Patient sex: F
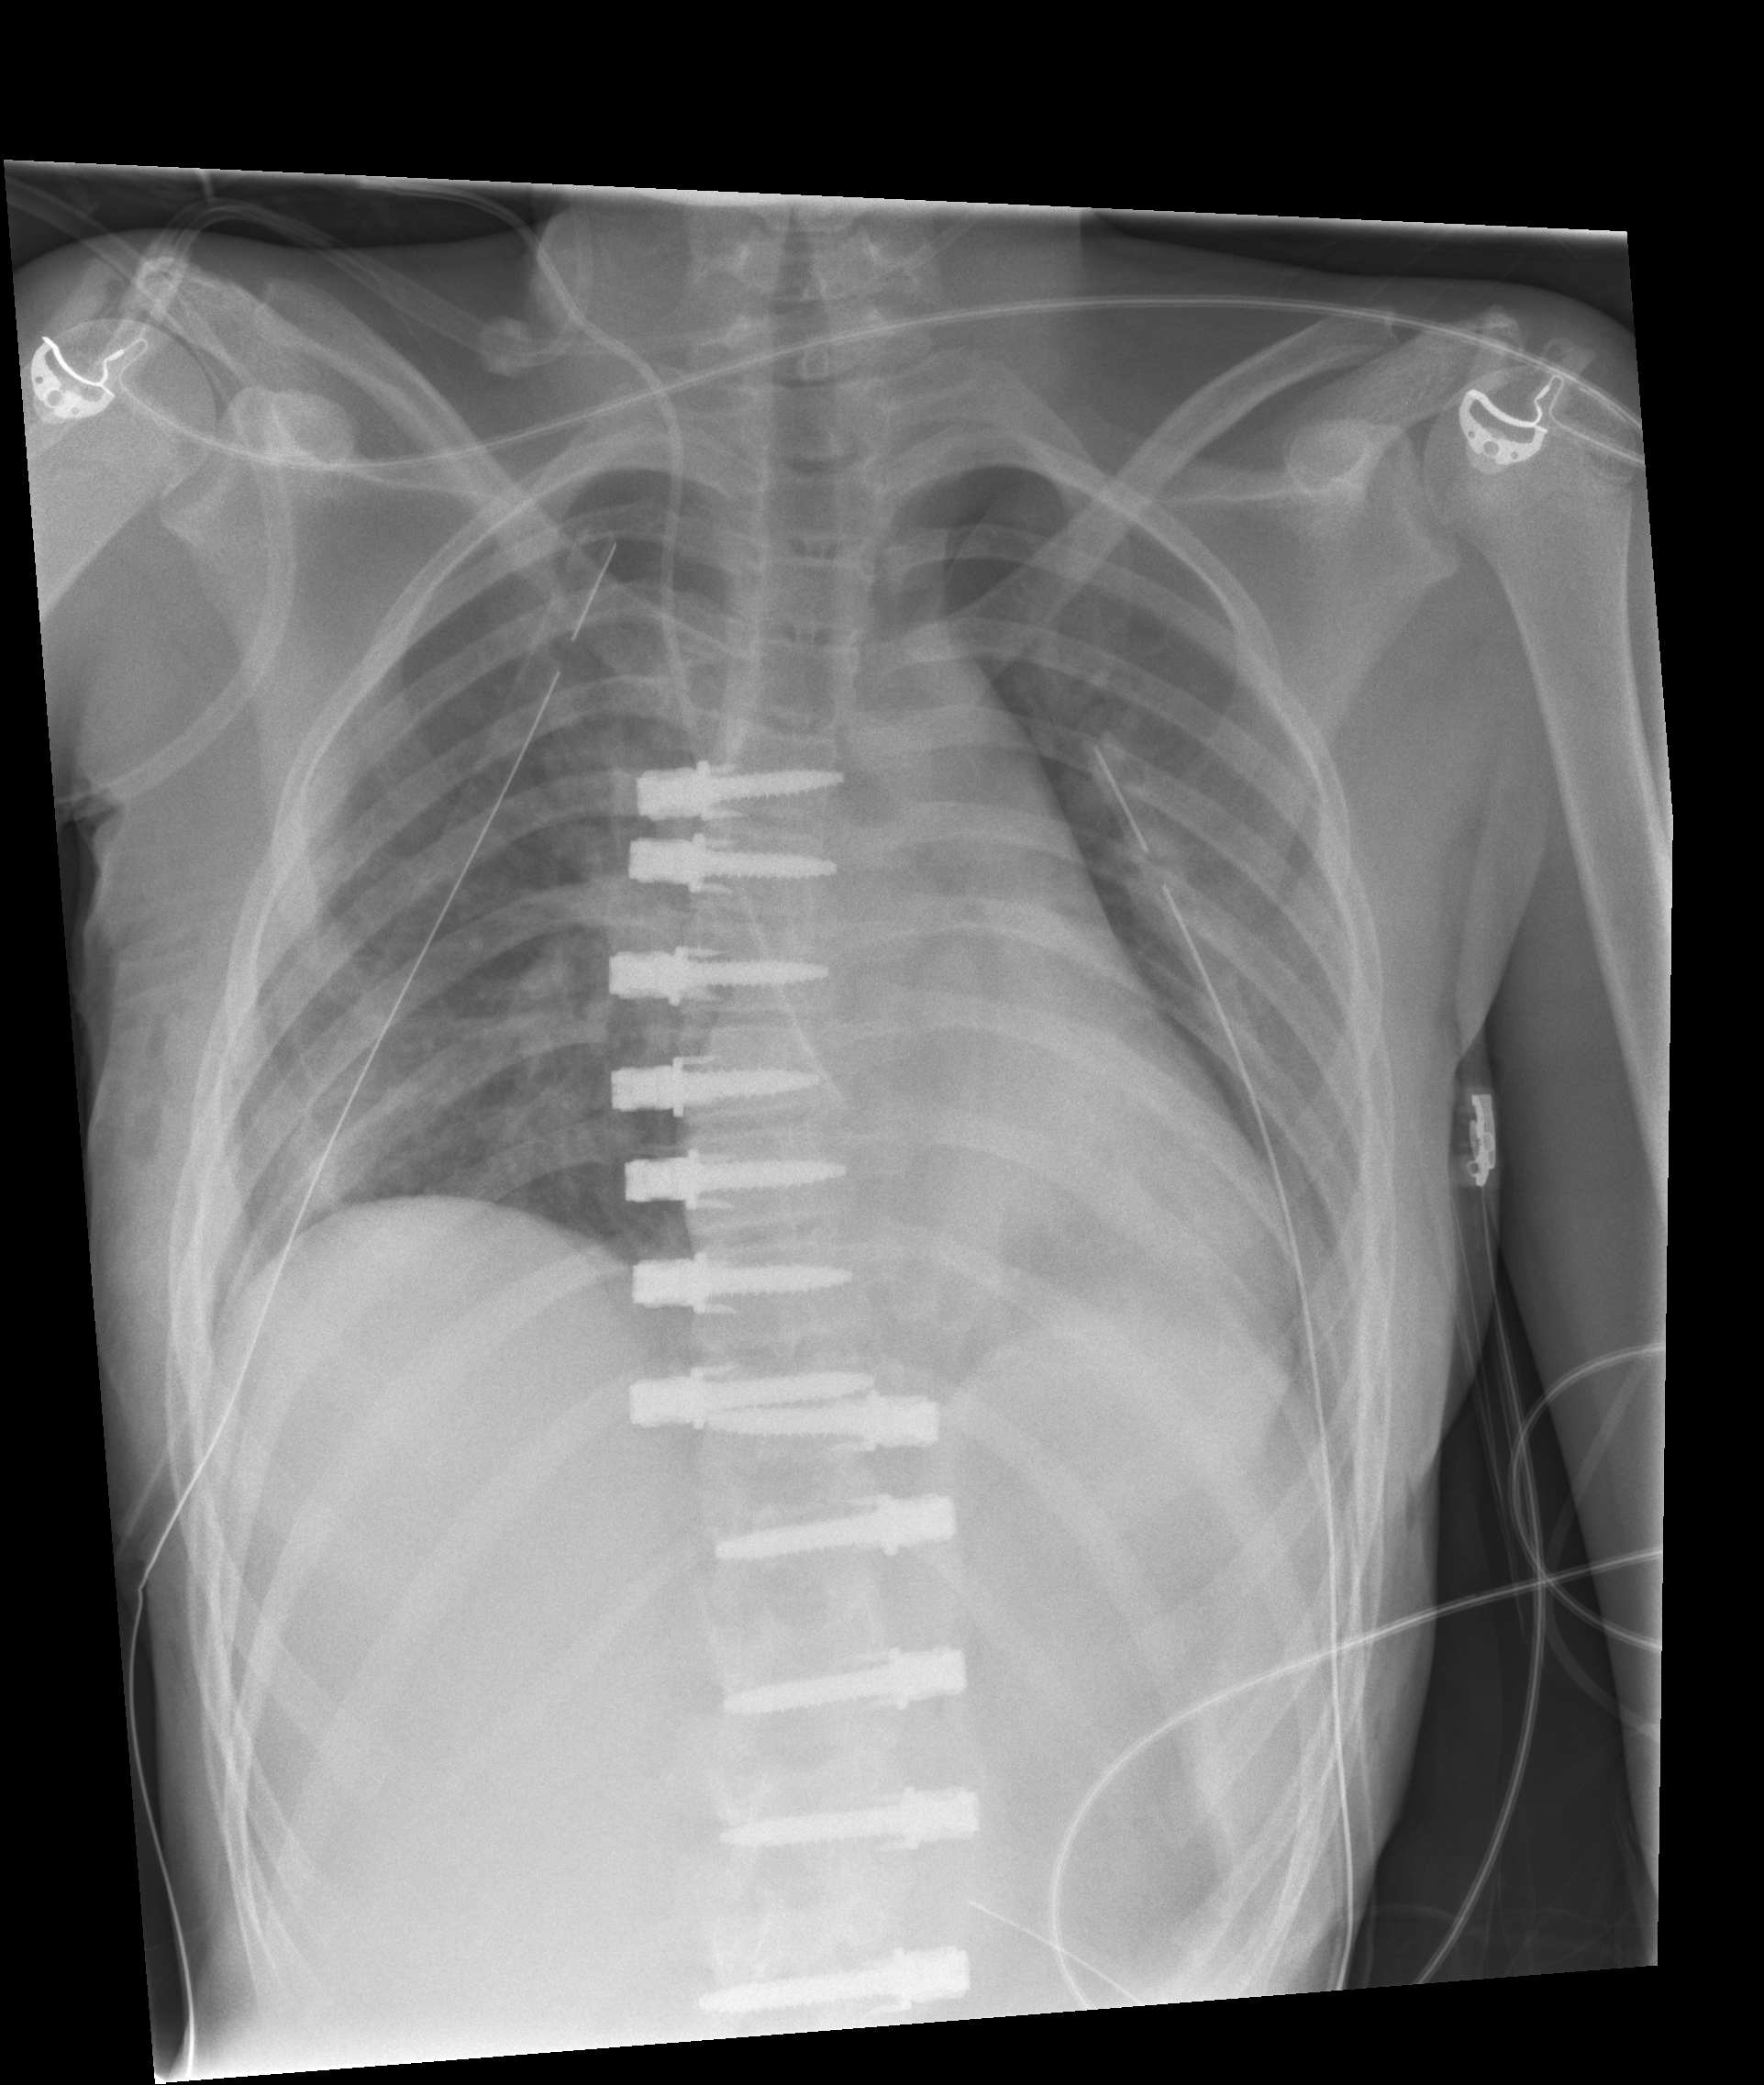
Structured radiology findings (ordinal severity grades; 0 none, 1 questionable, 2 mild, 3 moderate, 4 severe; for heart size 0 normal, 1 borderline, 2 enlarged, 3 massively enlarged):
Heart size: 0
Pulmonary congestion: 0
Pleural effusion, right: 0
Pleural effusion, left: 2
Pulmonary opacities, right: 0
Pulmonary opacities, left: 0
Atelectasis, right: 0
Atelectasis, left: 0